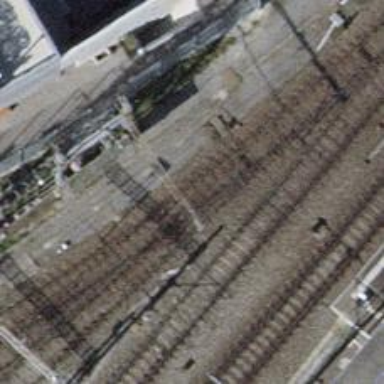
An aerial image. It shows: Single-track electrified railway with contact line.